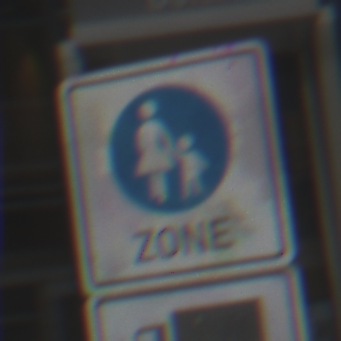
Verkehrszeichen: BeginnFussgaengerzone
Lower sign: MehrspurigeFahrzeugeFrei3
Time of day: Midday
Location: Outdoor (Urban)
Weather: Overcast
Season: NotSpecified
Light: Natural